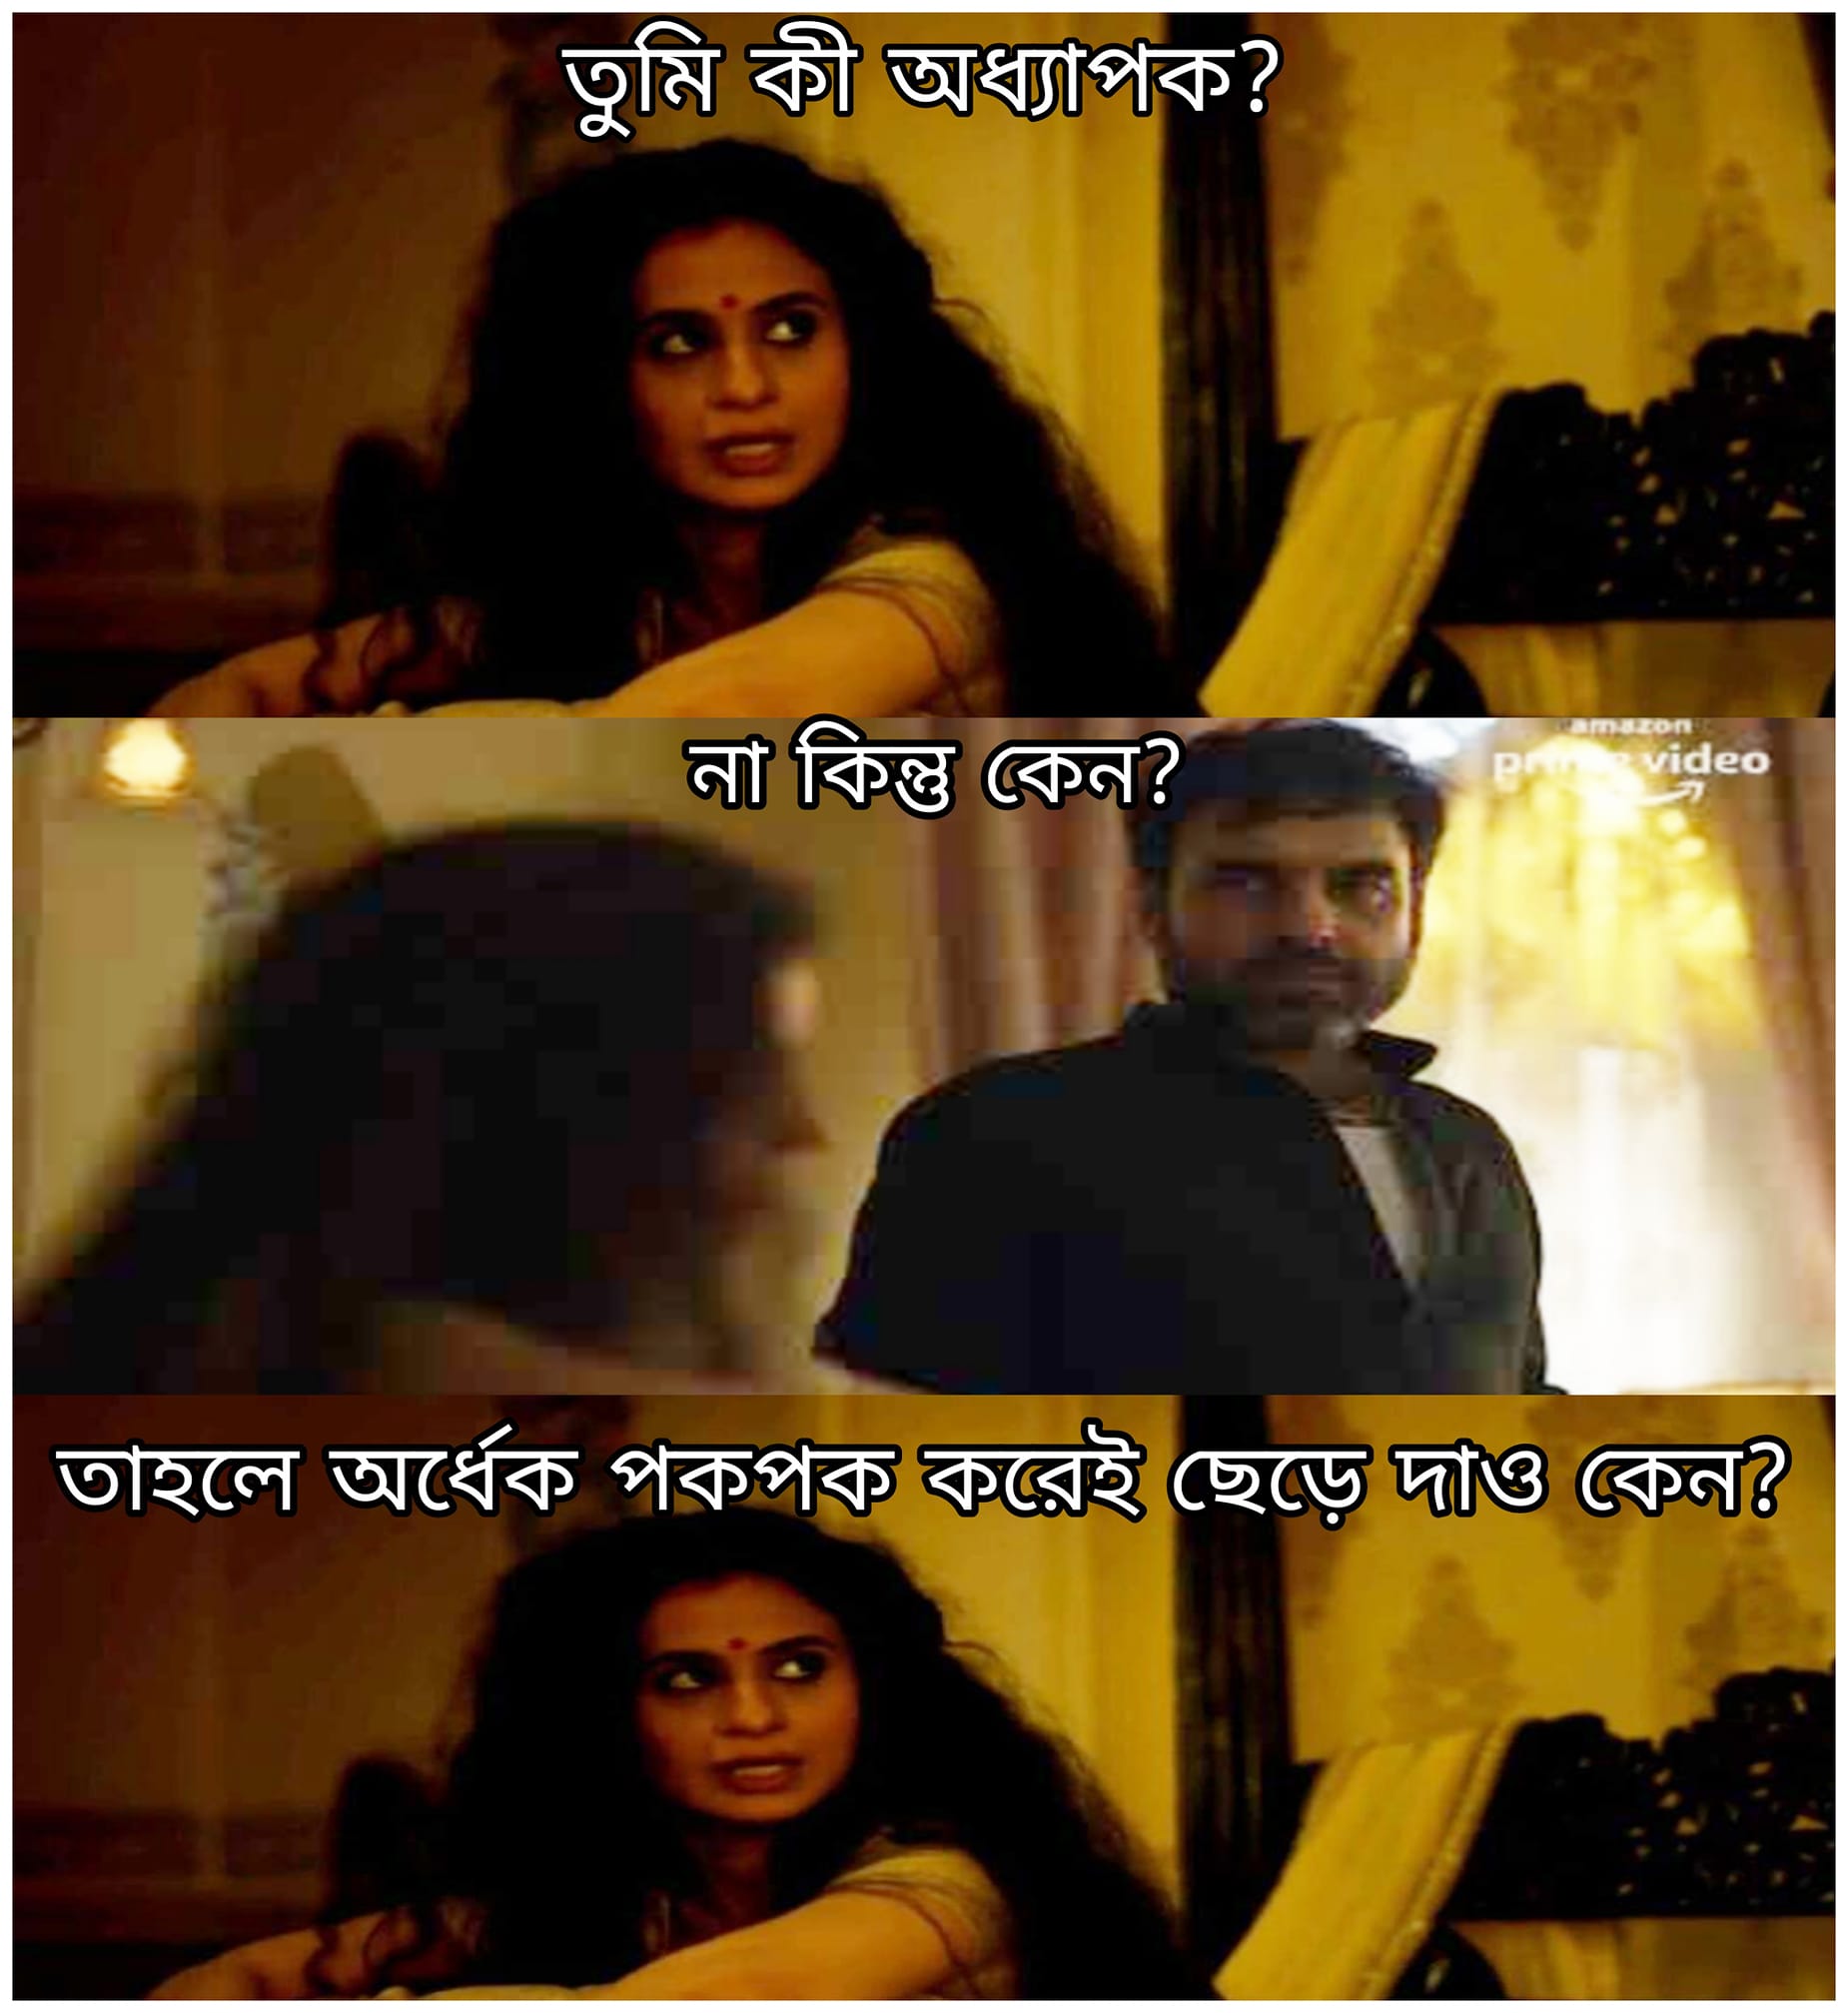
Caption: তুমি কী অধ্যাপক ?   না কিন্তু কেন ?    তাহলে অর্ধেক পকপক করেই ছেড়ে দাও কেন ?
Label: hate